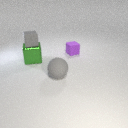
small gray rubber cube above large green metal cube